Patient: sex M, age 52
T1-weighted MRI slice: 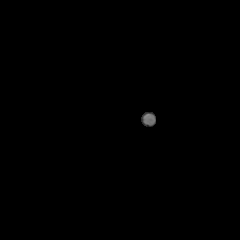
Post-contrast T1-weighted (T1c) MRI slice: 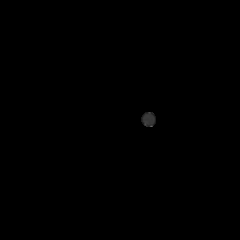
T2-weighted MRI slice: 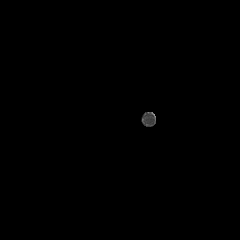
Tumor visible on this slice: no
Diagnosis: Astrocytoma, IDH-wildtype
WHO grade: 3